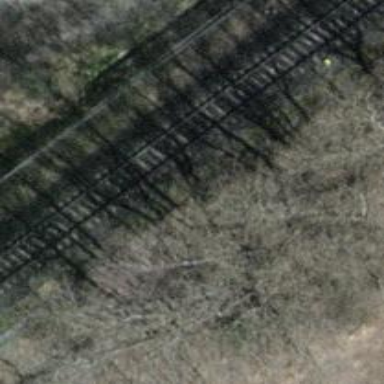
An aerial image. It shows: Railway signal.